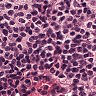
Metastatic tissue present: no